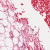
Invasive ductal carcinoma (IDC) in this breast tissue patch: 0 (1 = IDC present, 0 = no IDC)